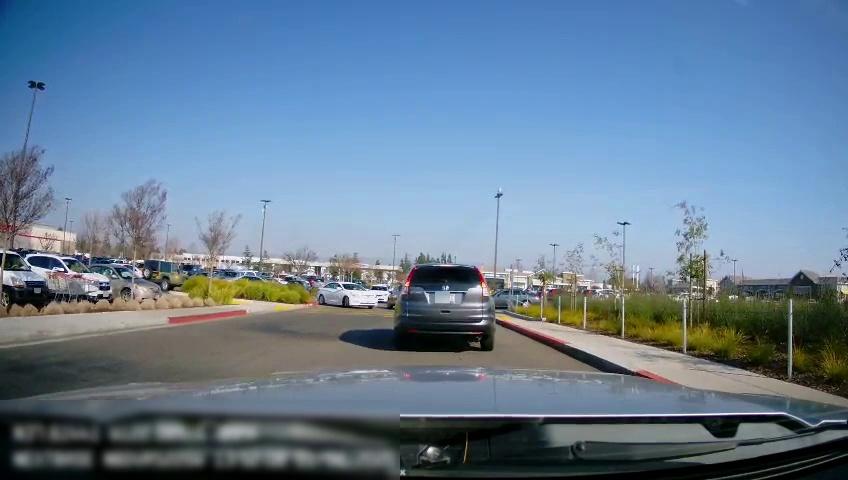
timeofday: Day
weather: Sunny
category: Drivable Space
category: Vehicles | SUV
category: Vehicles | Car
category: Vehicles | Car
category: Vehicles | Car
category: Vehicles | Car